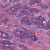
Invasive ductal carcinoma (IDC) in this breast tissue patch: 1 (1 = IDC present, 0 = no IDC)